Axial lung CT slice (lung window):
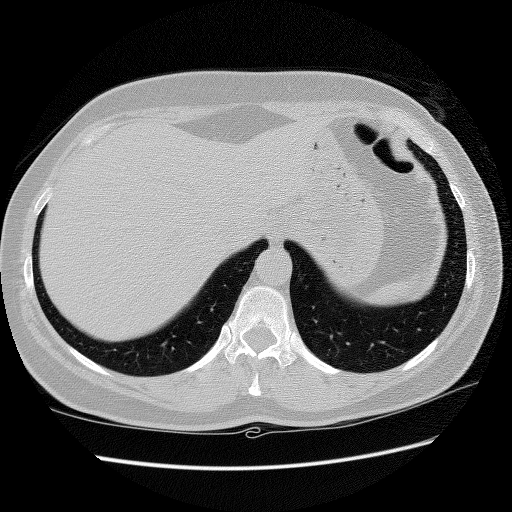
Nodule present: no